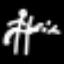
Label: chair